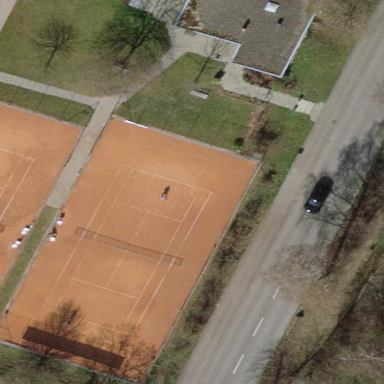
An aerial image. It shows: Sand tennis court on pitch for leisure land.